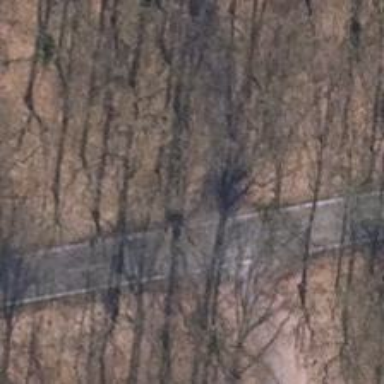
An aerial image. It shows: Secondary road with asphalt surface.